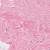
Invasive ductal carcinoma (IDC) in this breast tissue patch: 0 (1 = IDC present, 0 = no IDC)